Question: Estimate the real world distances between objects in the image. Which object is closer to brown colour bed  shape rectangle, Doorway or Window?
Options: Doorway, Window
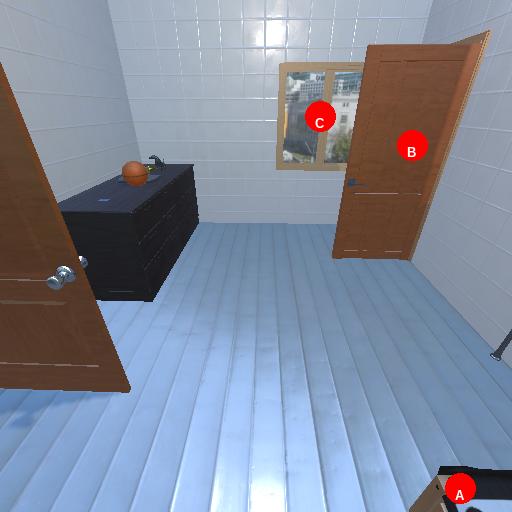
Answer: Doorway